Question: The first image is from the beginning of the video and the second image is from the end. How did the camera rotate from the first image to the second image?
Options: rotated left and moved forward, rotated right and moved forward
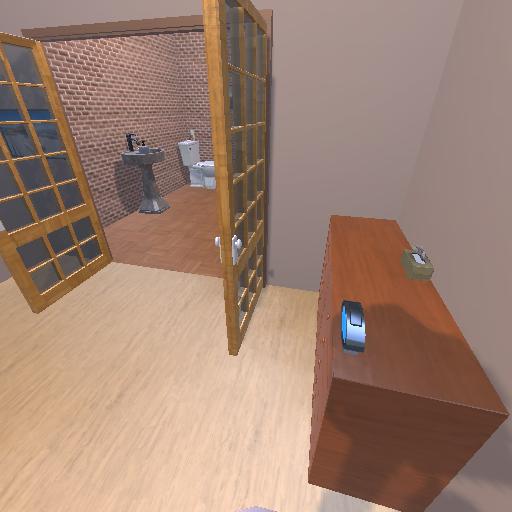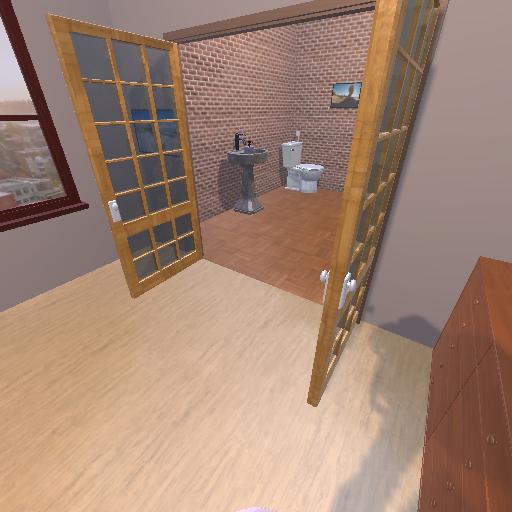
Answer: rotated left and moved forward